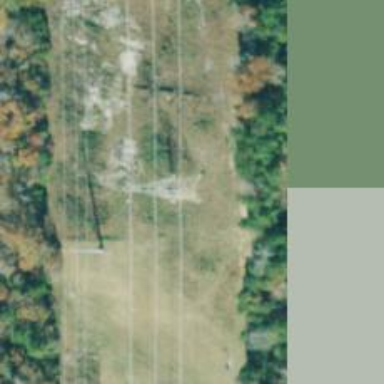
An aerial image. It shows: Lattice structure tower.